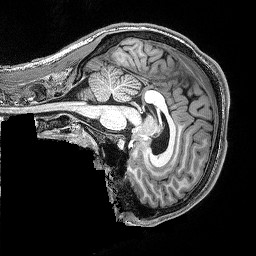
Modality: T1w
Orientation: sagittal